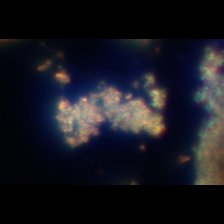
Taxon: Unknown_detritus
Group: Unknown